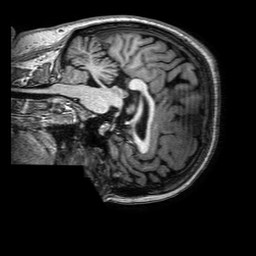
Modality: T1w
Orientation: sagittal
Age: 51
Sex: female
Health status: ill
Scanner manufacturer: philips
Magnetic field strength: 3 T
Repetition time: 0.006659 s
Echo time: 0.003016 s